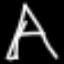
Label: The Eiffel Tower